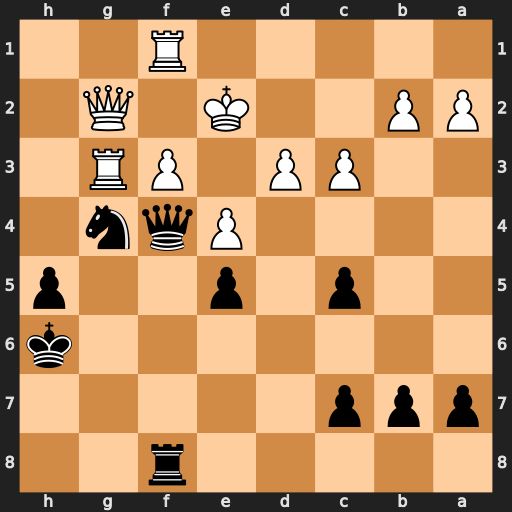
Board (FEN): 5r2/ppp5/7k/2p1p2p/4Pqn1/2PP1PR1/PP2K1Q1/5R2
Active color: b
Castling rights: -
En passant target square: -
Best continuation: Qe3+ Kd1 Qxd3+ Kc1 Ne3 Rg1 Nxg2